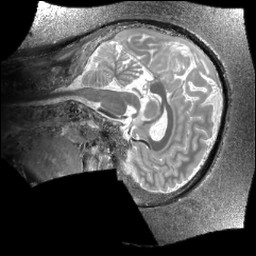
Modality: T1map
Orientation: sagittal
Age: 21
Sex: female
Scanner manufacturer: siemens
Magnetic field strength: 6.98 T
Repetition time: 6 s
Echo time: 0.00283 s